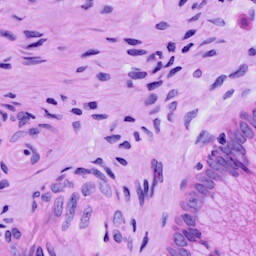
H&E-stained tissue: Cervix